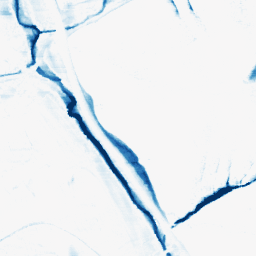
Category: morphological
Decomposition family: morphological_rect
Decomposition parameters: operation: closing
width: 20
height: 5
Upsampling method: regularized
Upsampling parameters: scale: 4
lambda_reg: 0.001
Upsampling scale: 4